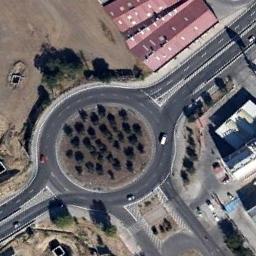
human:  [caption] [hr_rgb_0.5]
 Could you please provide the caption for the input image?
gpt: There are several cars at the roundabout .

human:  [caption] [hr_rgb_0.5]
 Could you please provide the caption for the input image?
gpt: The roundabout with three exits and entrances is between some buildings and the clearing .

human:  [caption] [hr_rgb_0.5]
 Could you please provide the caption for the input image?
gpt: There are several moving vehicles on the road at the roundabout, There are several buildings and some trees and some lawns around the roundabout .

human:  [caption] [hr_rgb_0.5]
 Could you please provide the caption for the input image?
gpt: The roundabout is on the bare land next to buildings and trees .

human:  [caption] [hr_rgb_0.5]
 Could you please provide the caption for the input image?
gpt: There are some green bushes and buildings near the roundabout .